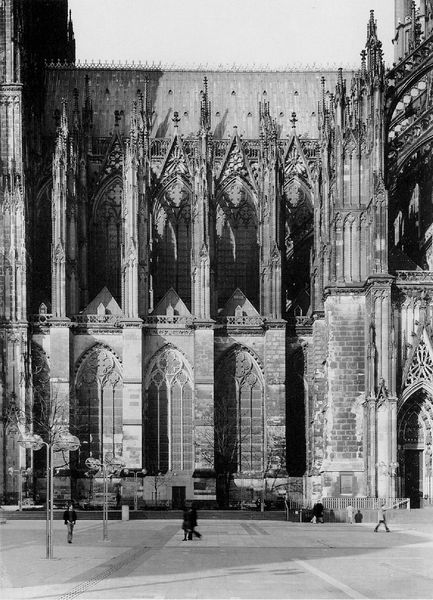
Titel: Kölner Dom St. Peter und Maria
Standort: Köln, Dom (EU - D - NRW)
Schlagwörter: menschen, fenster, laternen, säulen, dach, kirche, gotik, bogen, passanten, foto, bögen, dom, kathedrale, portal, gotisch, rosette, wien, london, maßwerk, köln, mailand, a, platze